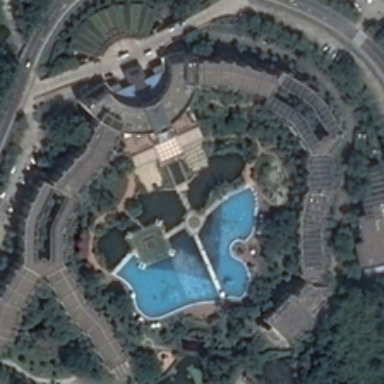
Many green trees and several buildings are around a swimming pool in a resort .